Question: I've been looking a bit at Selenium, and I'm beginning to like it, since I know some Java programming and find both Java and C# pretty straight-forward for simple things like this.
However, I'm struggling with a test that creates a new post in Wordpress, from the Dashboard page:
This is the Selenium code (in C#):
(The Driver instance is, obviously, a driver class I've created - for starting the browser and connecting to the wordpress site.)
'''
1: Driver.Instance.FindElement(By.Id("title)).SendKeys(title);
2: Thread.Sleep(1000);
3:
4: Instance.SwitchTo().Frame("content_ifr");
5: Thread.Sleep(1000);
6:
7: Driver.Instance.SwitchTo().ActiveElement().SendKeys("something");
'''
Now, what happens is that the title is easily found (by ID, so I wouldn't expect problems there), and I can easily insert the title text (line 1).
But the inline frame for the post body is causing problems. When running the test, after the topic is filled in, the cursor changes to the body area (line 4) - as planned. However, nothing more happens. The SendKeys("string") method (ine 7) doesn't seem to work there.
Any ideas?
EDIT: Of course - an important piece of information is that the iframe in Wordpress simply loads a TinyMCE editor. So, in the page source, there's only a body tag with the javascript loading of the editor.
EDIT2: Of course, something suddenly changed. Without ANY change to the wordpress page, the "content_ifr" is now suddenly missing (?!!!!!?) The Selenium test fails with "unable to locate frame...", and it's also suddenly missing from the page source.

EDIT3: I also noticed something:
'''
Driver.Instance.SwitchTo().Frame(iframe);
Driver.Instance.FindElement(By.Id("tinymce")).SendKeys("message body");
'''
It's the SECOND line that makes the cursor switch to the mce field, not the line with the .SwitchTo(). However, I need the first line - the second line does nothing on its own. This is approaching something really stupid. I've been looking for a solution to this for a week - this doesn't exactly bode well for Selenium. The Selenium user group doesn't even want to answer when I ask them.
Also - if I skip the SendKeys() method in the second line, nothing happens. So, it seems that the two lines does ALLMOST what it should, right up to and including placing the cursor in the correct spot. But it never sends any text.
EDIT4 (last): After actually figuring out how to use IJavaScriptExecutor, it works using the solution(s) below.
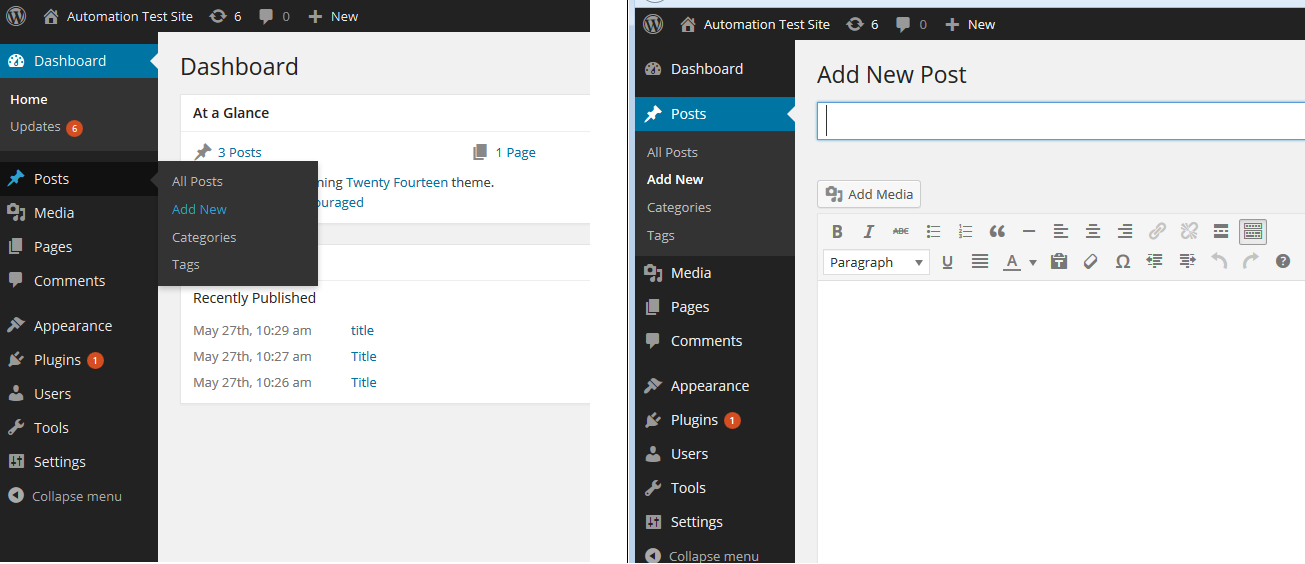
Answer: Below is some C# code that publishes a post. I think the main issues you have are due to timing issues.
I've done a bit of Selenium recently and I favour <URL>
But even with implicit waits, it may not solve all issues. When coding the sample below, I ran into the issue where the "Publish" button was disabled and re-enabled after some time. And that's when you have to look at the code to see what it is doing as well. It's times such as these where sleeps can help you fix the problem for a quick fix if you do not wish to debug too much: just be sure to set a large enough sleep time and be wary that it could be inconsistent in the future.
'''
using System;
using System.Collections.Generic;
using System.Linq;
using System.Text;
using System.Threading.Tasks;
using OpenQA.Selenium;
using OpenQA.Selenium.Remote;
using OpenQA.Selenium.Support.UI;
using OpenQA.Selenium.Support.Events;
namespace SeleniumTest
{
class Program
{
static void Main(string[] args)
{
IWebDriver driver = new OpenQA.Selenium.Firefox.FirefoxDriver();
driver.Manage().Timeouts().ImplicitlyWait(TimeSpan.FromSeconds(30));
// enter your configurations here
driver.Navigate().GoToUrl("http://localhost/wordpress/wp-admin/post-new.php");
driver.FindElement(By.Id("user_login")).SendKeys("admin");
driver.FindElement(By.Id("user_pass")).SendKeys("yourpassword");
driver.FindElement(By.Id("wp-submit")).Click();
driver.FindElement(By.Id("title")).SendKeys("the title");
var iframe = driver.FindElement(By.Id("content_ifr"));
driver.SwitchTo().Frame(iframe);
// your solution which works in my instance
//driver.SwitchTo().ActiveElement().SendKeys("hello tiny mce from selenium");
// send keys with exact element
//driver.FindElement(By.Id("tinymce")).SendKeys("hello tiny mce from selenium");
// javascript - 1
IJavaScriptExecutor js = driver as IJavaScriptExecutor;
var tinymce = driver.FindElement(By.Id("tinymce"));
IJavaScriptExecutor executor = (IJavaScriptExecutor)driver;
executor.ExecuteScript("arguments[0].innerHTML = 'hello tiny mce via javascript'", tinymce);
// javascript - 0
driver.SwitchTo().DefaultContent();
var wait = new WebDriverWait(driver, TimeSpan.FromSeconds(11));
wait.Until((d) => { return !d.FindElement(By.Id("publish")).GetAttribute("class").Contains("disabled"); }); // wait for publish button to be enabled
driver.FindElement(By.Id("publish")).Click();
driver.FindElement(By.Id("message")); // wait for message on next page to verify it is posted
driver.Close();
}
}
}
'''